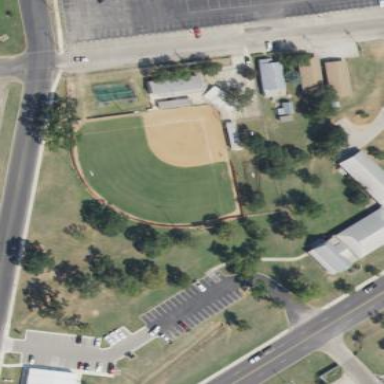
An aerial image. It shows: Grassy pitch used for baseball or softball.